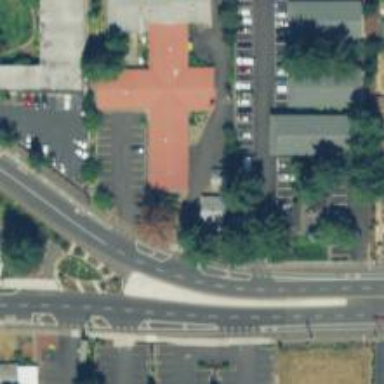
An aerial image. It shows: Unmarked crossing on cycleway road.